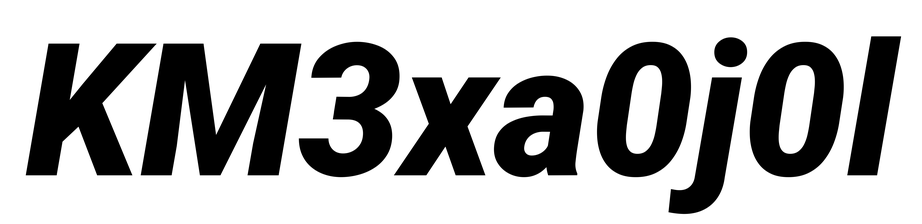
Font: Roboto-Italic_Black_Italic